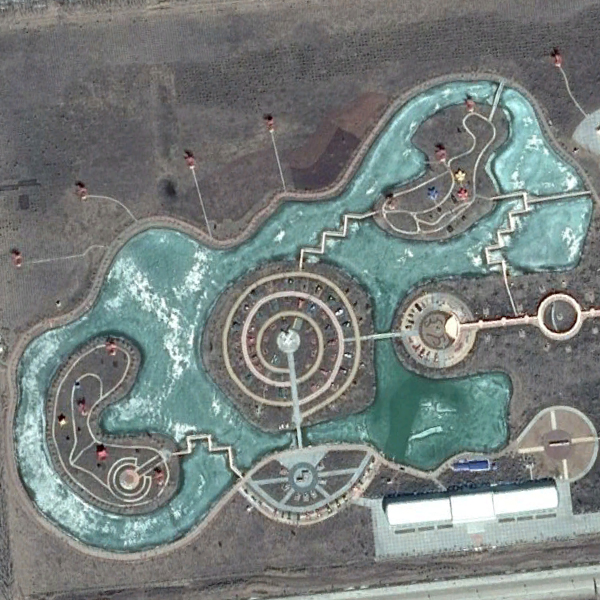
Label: Park